Chest X-ray:
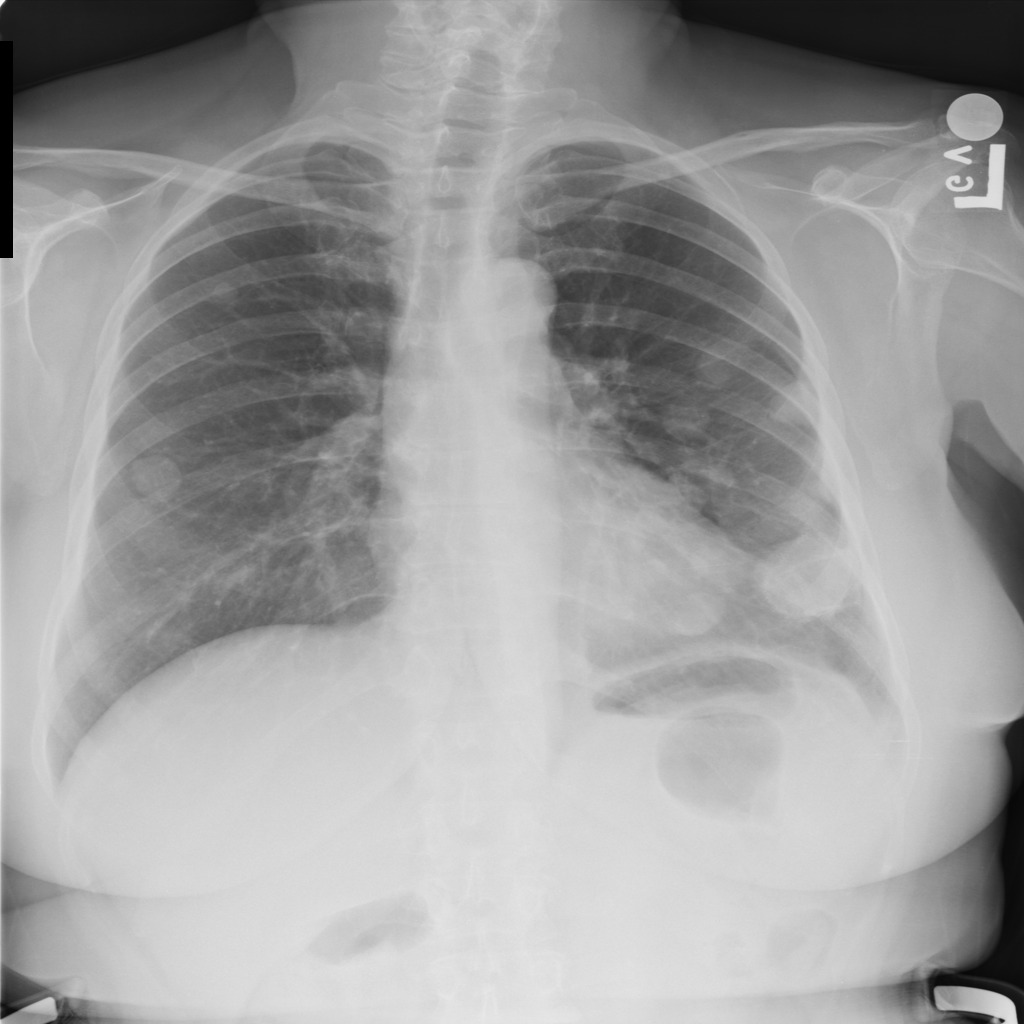
Findings: Diffuse Nodule, Nodule, Effusion
No abnormal finding: no